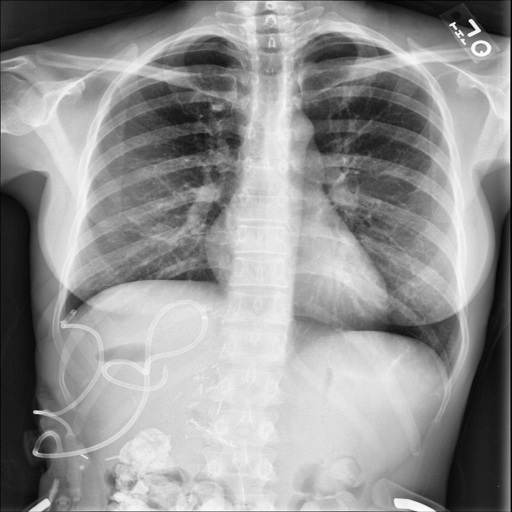
Finding: NORMAL